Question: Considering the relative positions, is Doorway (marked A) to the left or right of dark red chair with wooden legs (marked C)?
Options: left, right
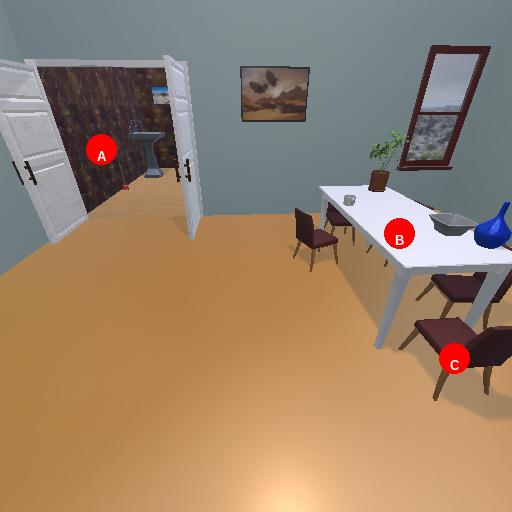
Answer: left